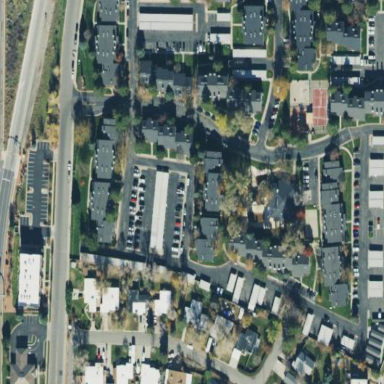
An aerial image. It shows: Residential area with apartments.